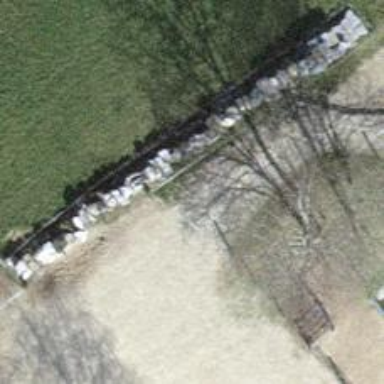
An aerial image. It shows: Fence.